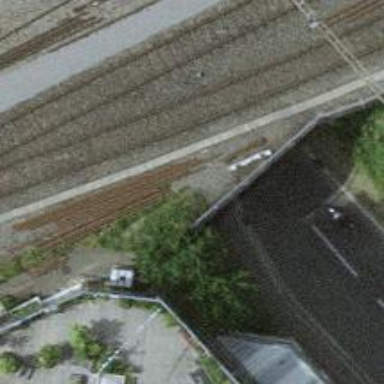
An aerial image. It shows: Retaining wall.